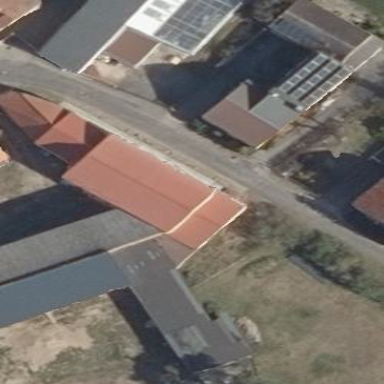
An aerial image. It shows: Sports hall building.